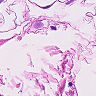
Metastatic tissue present: no